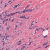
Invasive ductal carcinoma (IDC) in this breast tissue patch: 1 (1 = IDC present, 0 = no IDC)